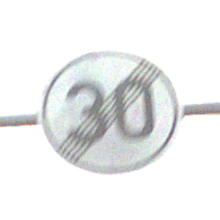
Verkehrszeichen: EndeGeschwindigkeit30
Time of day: SunriseSunset
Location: Outdoor (Suburban)
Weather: PartlyCloudy
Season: NotSpecified
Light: Natural